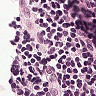
Metastatic tissue present: no